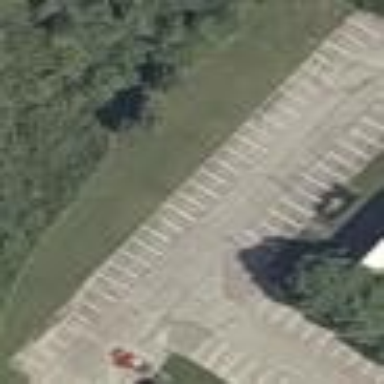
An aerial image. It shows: Paved parking area.